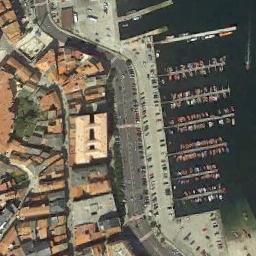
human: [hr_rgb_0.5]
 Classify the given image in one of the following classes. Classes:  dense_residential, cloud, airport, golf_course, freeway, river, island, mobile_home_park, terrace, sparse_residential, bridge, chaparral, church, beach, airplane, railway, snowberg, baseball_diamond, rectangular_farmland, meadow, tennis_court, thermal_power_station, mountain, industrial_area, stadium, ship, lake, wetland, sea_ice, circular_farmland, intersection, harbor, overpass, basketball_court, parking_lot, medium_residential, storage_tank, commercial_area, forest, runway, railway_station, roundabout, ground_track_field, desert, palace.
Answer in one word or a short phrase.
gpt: harbor